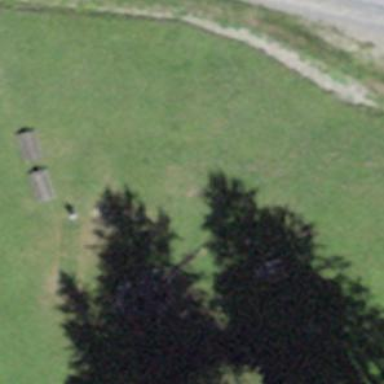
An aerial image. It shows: Picnic site popular for tourists.